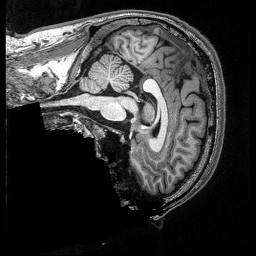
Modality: T1w
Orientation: sagittal
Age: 32
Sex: male
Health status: ill
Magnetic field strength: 3 T
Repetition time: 2.53 s
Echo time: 0.00331 s